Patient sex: M
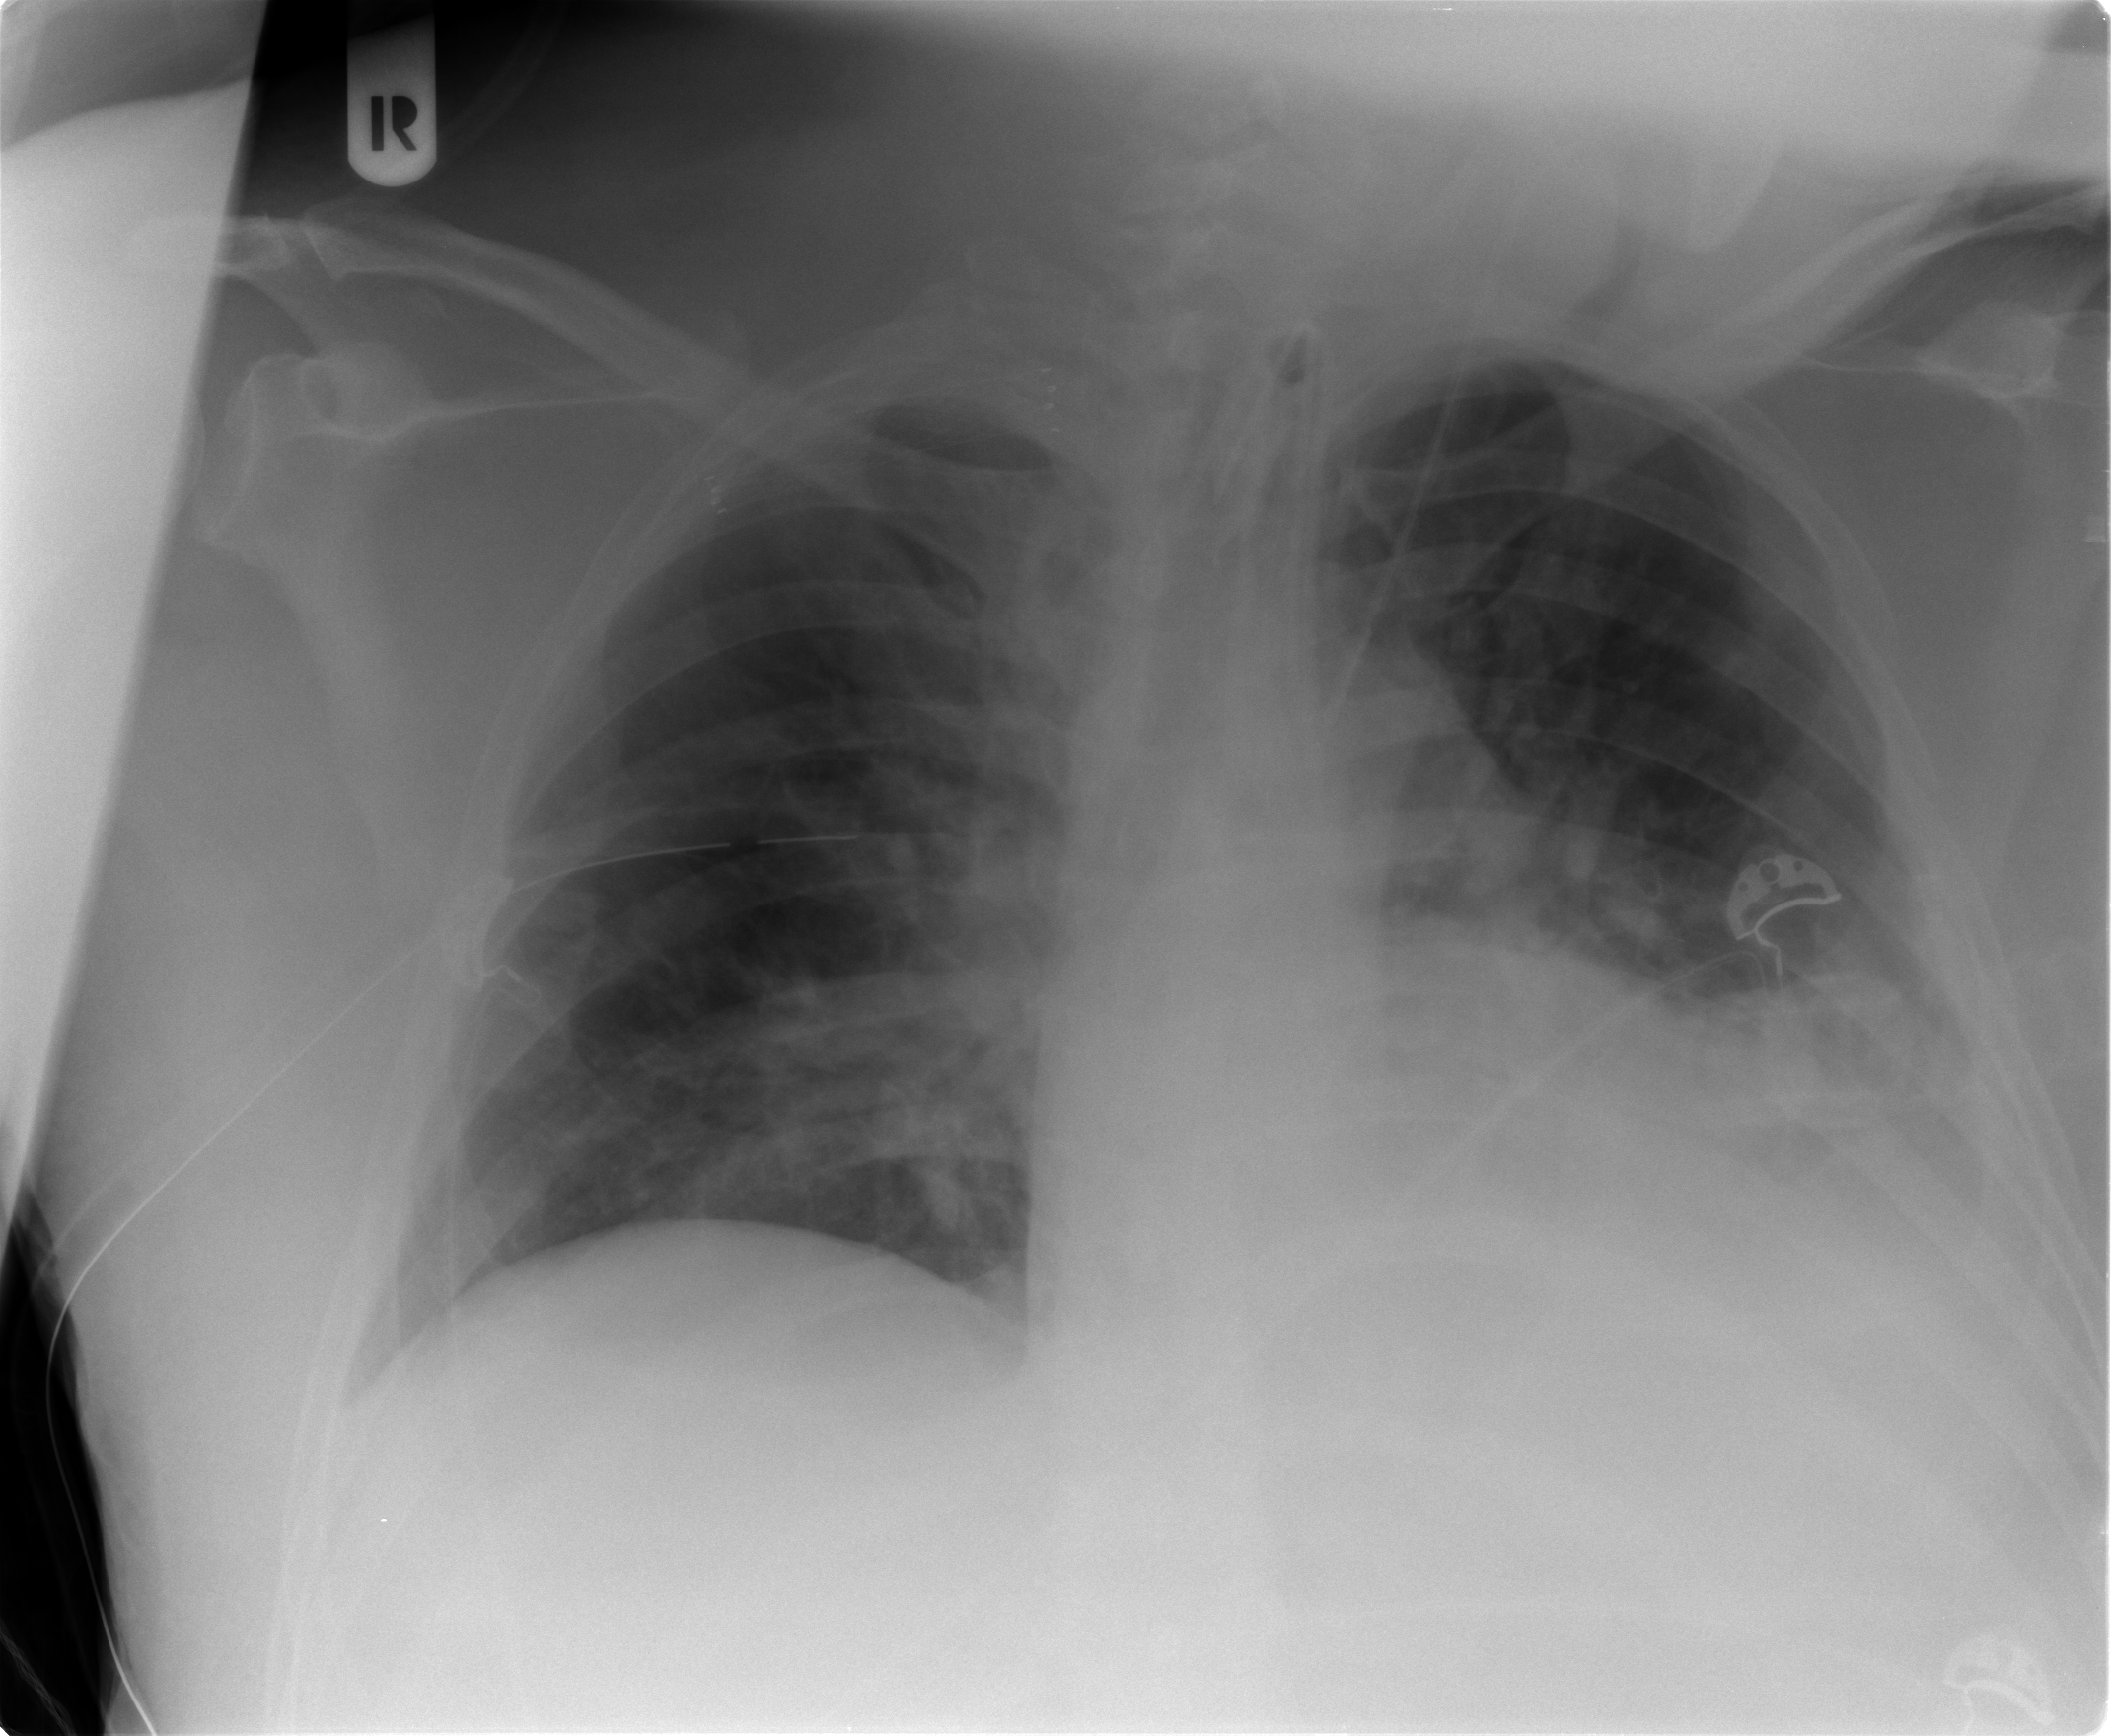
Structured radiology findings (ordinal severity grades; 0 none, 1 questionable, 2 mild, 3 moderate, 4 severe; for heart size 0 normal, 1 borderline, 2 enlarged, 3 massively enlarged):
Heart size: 1
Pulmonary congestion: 2
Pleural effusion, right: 1
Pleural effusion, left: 2
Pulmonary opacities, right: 2
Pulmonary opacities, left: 2
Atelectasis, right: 2
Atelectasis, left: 2